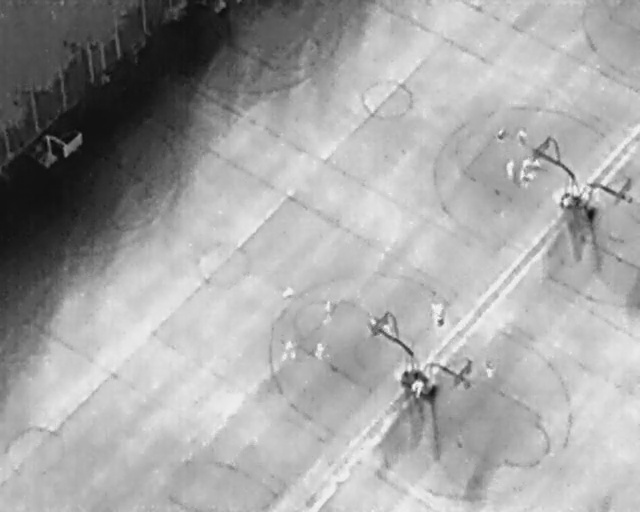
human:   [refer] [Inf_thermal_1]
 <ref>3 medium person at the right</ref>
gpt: <box>[[78, 32, 81, 33, 2], [81, 30, 83, 33, 6], [80, 34, 83, 36, 8]]</box>

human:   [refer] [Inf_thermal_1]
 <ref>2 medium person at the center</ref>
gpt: <box>[[43, 55, 45, 58, 155], [48, 67, 51, 69, 7]]</box>

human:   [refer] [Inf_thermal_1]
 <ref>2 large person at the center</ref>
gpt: <box>[[66, 60, 70, 62, 2], [43, 66, 46, 70, 2]]</box>

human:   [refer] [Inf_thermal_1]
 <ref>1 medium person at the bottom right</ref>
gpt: <box>[[75, 70, 78, 73, 2]]</box>